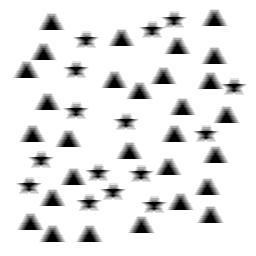
Squares: 0
Triangles: 29
Stars: 15
Total shapes: 44